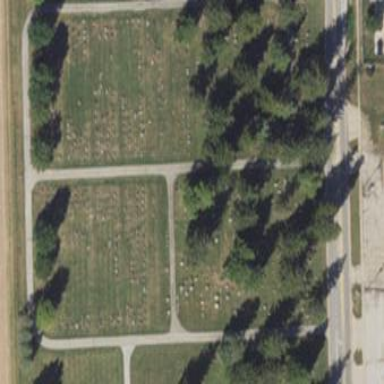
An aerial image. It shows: Cemetery.